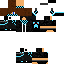
A male human skin with dark skin, wearing brown long hair dressed in a blue hoodie and black pants, featuring a closed mouth.